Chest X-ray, PA view. Patient: 45 years old, sex M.
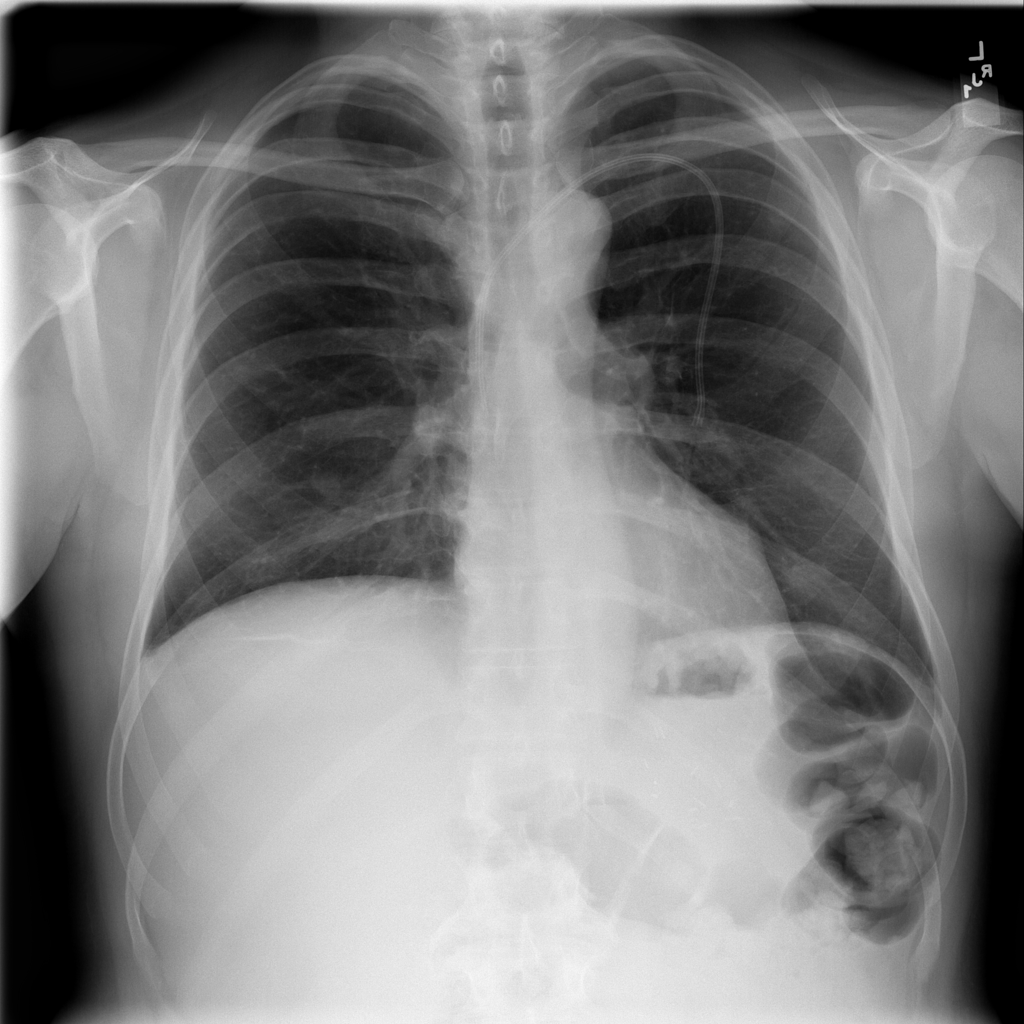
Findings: Atelectasis